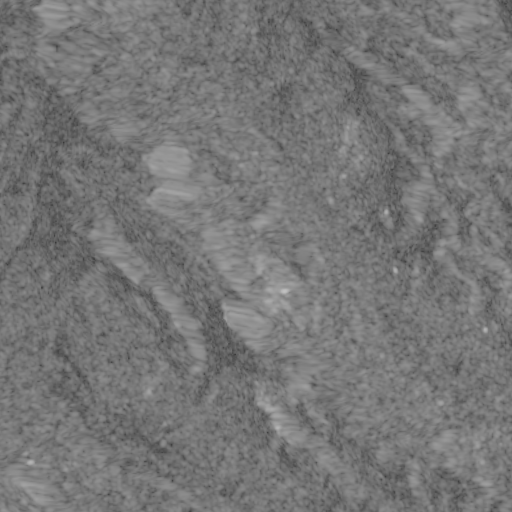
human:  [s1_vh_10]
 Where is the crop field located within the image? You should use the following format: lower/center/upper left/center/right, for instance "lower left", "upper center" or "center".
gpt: The crop field is located in the lower right of the image.
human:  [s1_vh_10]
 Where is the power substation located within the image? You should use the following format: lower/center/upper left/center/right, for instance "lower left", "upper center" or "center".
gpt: The power substation is located in the lower center of the image.
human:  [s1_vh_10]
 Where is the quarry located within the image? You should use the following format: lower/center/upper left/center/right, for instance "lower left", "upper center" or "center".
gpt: There is no quarry in the image.

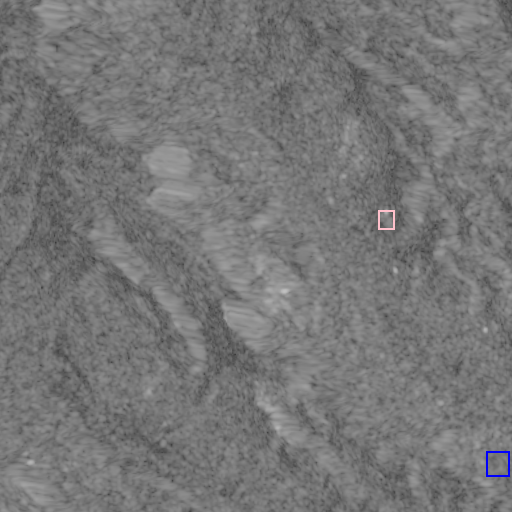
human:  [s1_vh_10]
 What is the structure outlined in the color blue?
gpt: The structure outlined in blue is a crop field.
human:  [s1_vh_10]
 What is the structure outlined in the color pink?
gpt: The structure outlined in pink is a park.
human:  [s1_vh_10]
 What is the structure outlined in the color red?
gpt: There is no red outline.